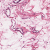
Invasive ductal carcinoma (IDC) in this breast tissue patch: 0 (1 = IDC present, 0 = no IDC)